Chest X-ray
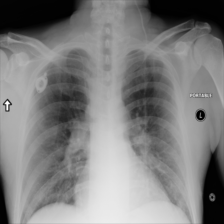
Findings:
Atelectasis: negative
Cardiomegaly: negative
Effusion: negative
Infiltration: negative
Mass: negative
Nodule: negative
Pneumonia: negative
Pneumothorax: negative
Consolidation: negative
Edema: negative
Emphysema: negative
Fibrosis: negative
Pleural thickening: negative
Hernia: negative